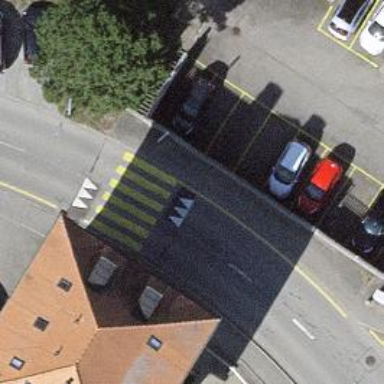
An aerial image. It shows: Marked zebra crossing on the road.